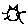
Label: cat